Question:
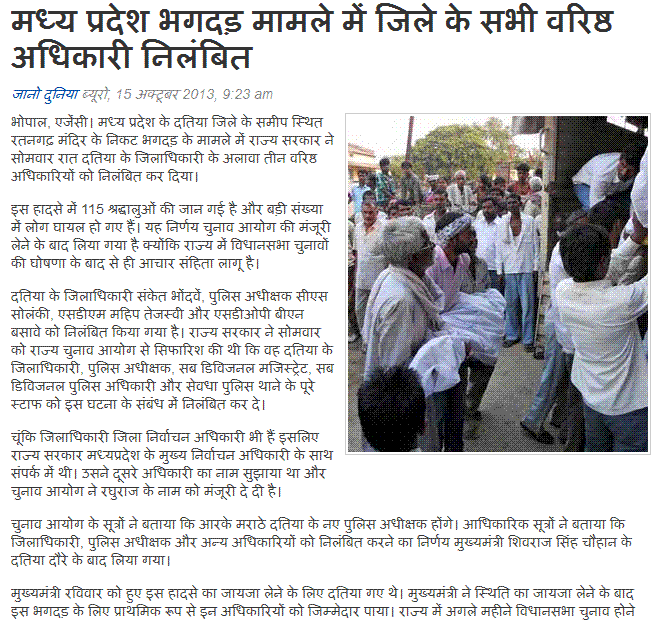
Answer: Look this library. It is useful in your case.
<URL>